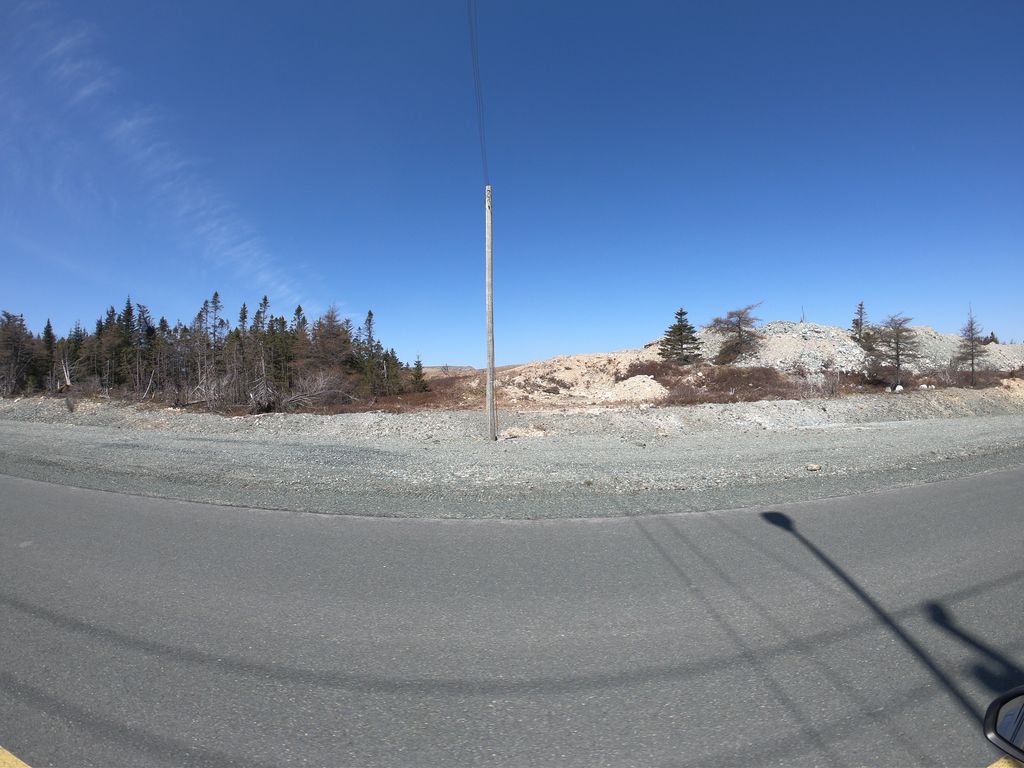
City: st_johns